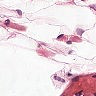
Metastatic tissue present: no